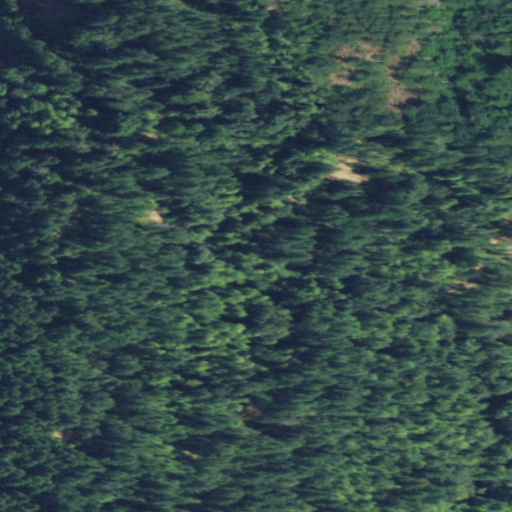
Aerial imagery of mountain in Washington named Fell Hill containing mixed forest, deciduous forest, and evergreen forest